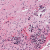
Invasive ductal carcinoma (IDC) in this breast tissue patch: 1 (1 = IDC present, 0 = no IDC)